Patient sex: F
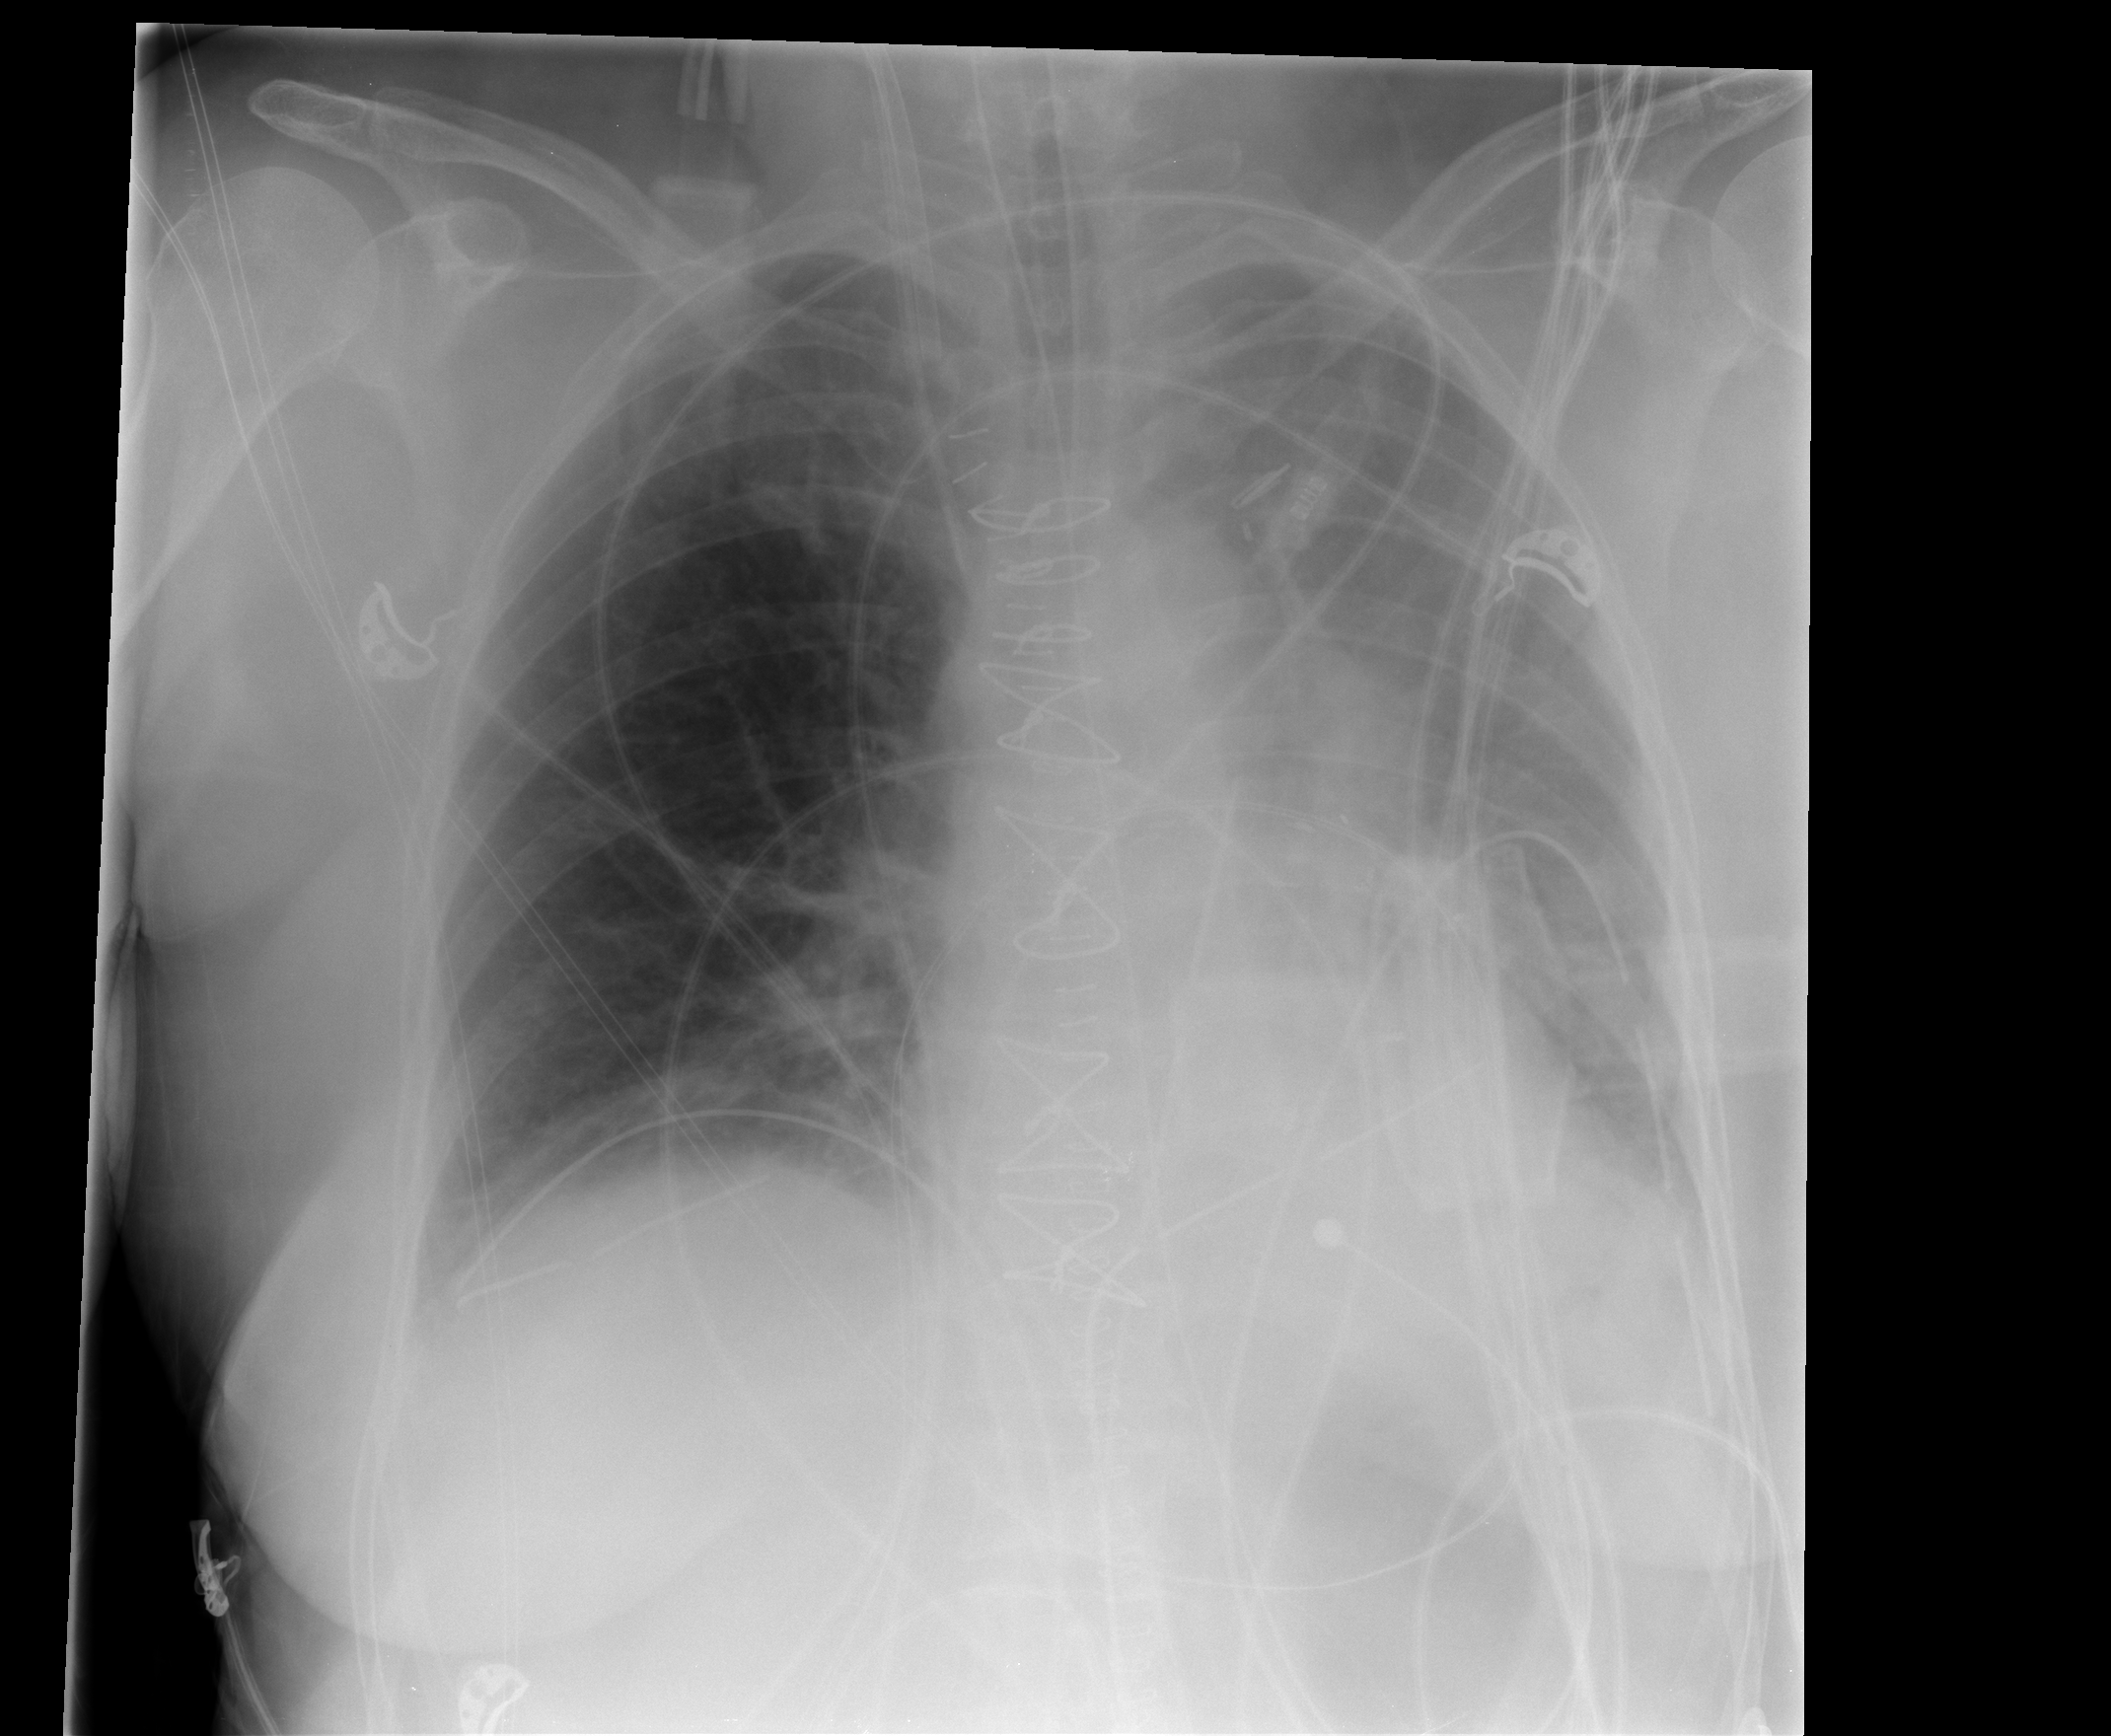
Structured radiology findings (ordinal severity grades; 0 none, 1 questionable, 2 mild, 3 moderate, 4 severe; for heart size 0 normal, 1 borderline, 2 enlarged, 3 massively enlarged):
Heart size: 1
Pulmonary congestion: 0
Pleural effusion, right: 0
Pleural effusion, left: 4
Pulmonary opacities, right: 0
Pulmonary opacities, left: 0
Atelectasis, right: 0
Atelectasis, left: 2